Field crop: maize
Growth stage: 2
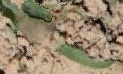
Species: maize